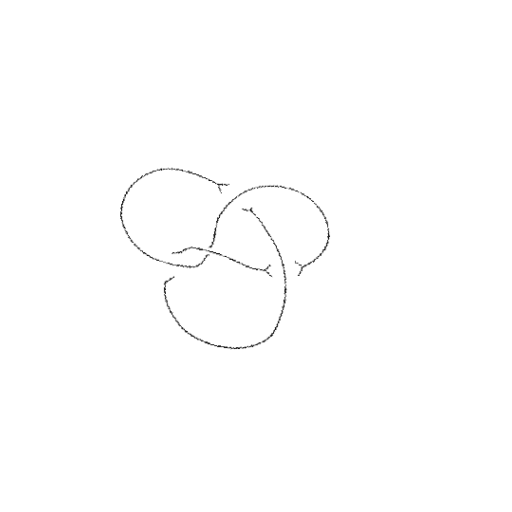
Crossing number: 4